【题型】选择题　【知识点】立体几何　【难度】easy
如图所示，连接棱长为 2 的正方体各面的中心得到一个多面体容器，从顶点 A 处向该容器内注水，直至注满水为止.图中水面的高度为 \(h\)，水面对应四边形的面积为 \(S\)，容器内水的体积为 \(V\)，则下列说法正确的是（）

\vspace{2em}
\noindent
A. \(S\) 是 \(h\) 的函数 \quad B. \(h\) 是 \(S\) 的函数 \\
C. \(S\) 是 \(V\) 的函数 \quad D. \(V\) 是 \(S\) 的函数
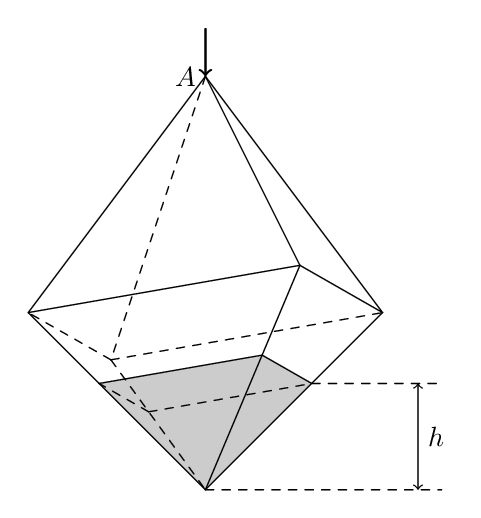
【解答】
\noindent
【答案】AC
\vspace{1em}
\noindent
【分析】根据给定条件，利用函数的定义逐项判断即得.
\vspace{1em}
\noindent
【详解】对于A，当水面的高度\(h\)确定时，水面对应四边形的面积\(S\)也唯一确定，则\(S\)是\(h\)的函数，A正确；
\noindent
对于B，当水面对应四边形的面积\(S\)确定时，水面高度\(h\)可能出现两种可能，则\(h\)不是\(S\)的函数，B错误；
\noindent
对于C，\(V\)随\(h\)的增大而增大，\(V\)是\(h\)的函数，\(h\)也是\(V\)的函数，因此\(S\)是\(V\)的函数，C正确；
\noindent
对于D，当水面对应四边形的面积\(S\)确定时，\(V\)可能出现两个值，\(V\)不是\(S\)的函数，D错误.
\noindent
故选：AC.